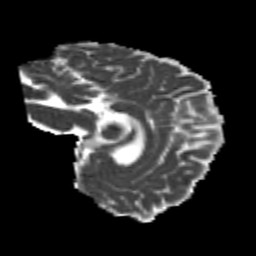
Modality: MD
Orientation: sagittal
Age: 24
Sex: male
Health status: healthy
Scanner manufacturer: philips
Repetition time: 7.386 s
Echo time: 0.08599 s